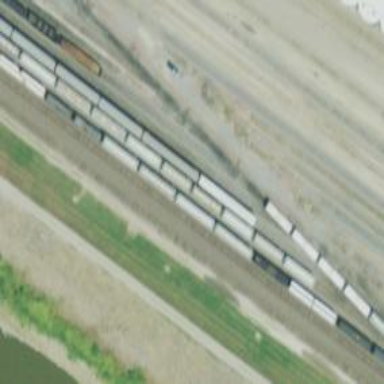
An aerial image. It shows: Railway yard.